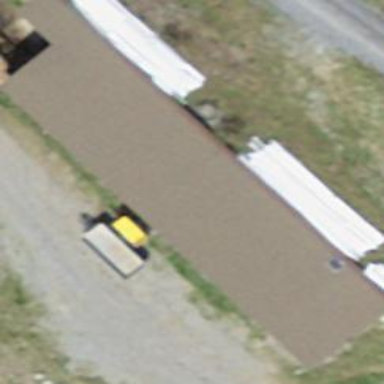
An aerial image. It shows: Building with skillion roof made of silver metal.